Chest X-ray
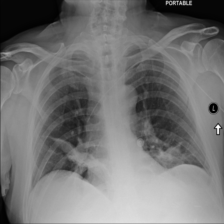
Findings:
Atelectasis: positive
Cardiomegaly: negative
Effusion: negative
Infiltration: negative
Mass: negative
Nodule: negative
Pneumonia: negative
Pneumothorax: negative
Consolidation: negative
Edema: negative
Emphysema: negative
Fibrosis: negative
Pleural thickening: negative
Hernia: negative